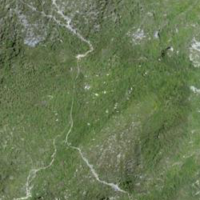
EUNIS habitat code: 26
Species observed at this site:
Parnassia palustris